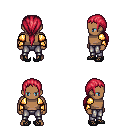
a pixel art fantasy rpg character, male body template, human, dark skin, gold arm armor, metal pants, ruby red ponytail hairstyle, ghillies, four views (front, back, left, right), 2x2 character sprite sheet, small pixel art, hard edges, no anti-aliasing